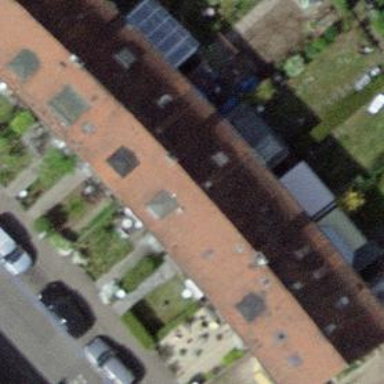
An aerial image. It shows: Terrace building.